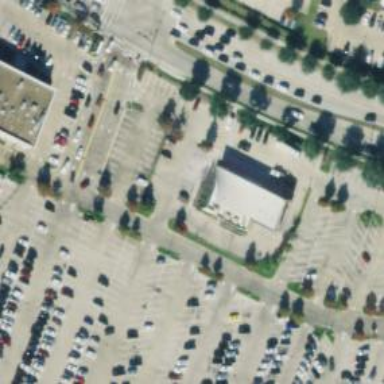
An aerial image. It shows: Parking space is available.